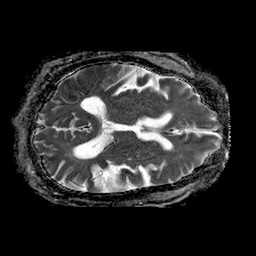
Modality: ADC
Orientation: axial
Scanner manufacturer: philips
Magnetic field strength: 1.5 T
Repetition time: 4.6 s
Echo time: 0.09478 s